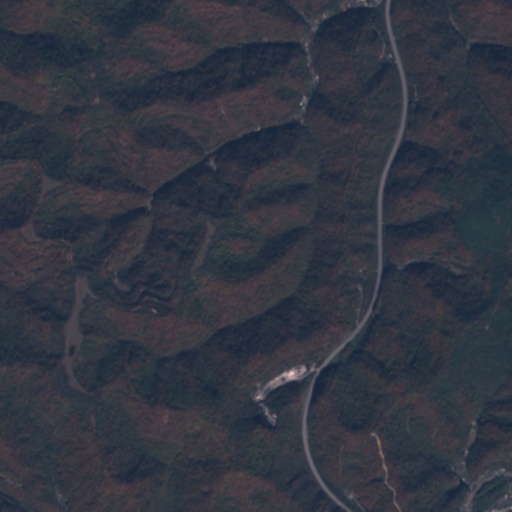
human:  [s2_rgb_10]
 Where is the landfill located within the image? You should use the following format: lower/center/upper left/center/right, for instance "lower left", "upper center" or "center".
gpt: There is no landfill in the image.